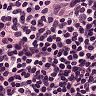
Metastatic tissue present: no